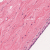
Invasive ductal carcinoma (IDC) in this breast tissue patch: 0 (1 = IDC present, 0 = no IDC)